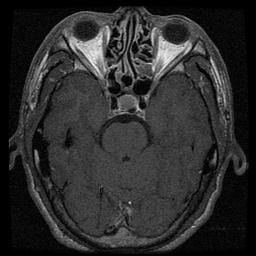
Label: pituitary